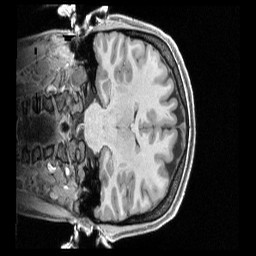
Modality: T1w
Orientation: coronal
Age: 22
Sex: female
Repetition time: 2.4 s
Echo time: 0.00222 s